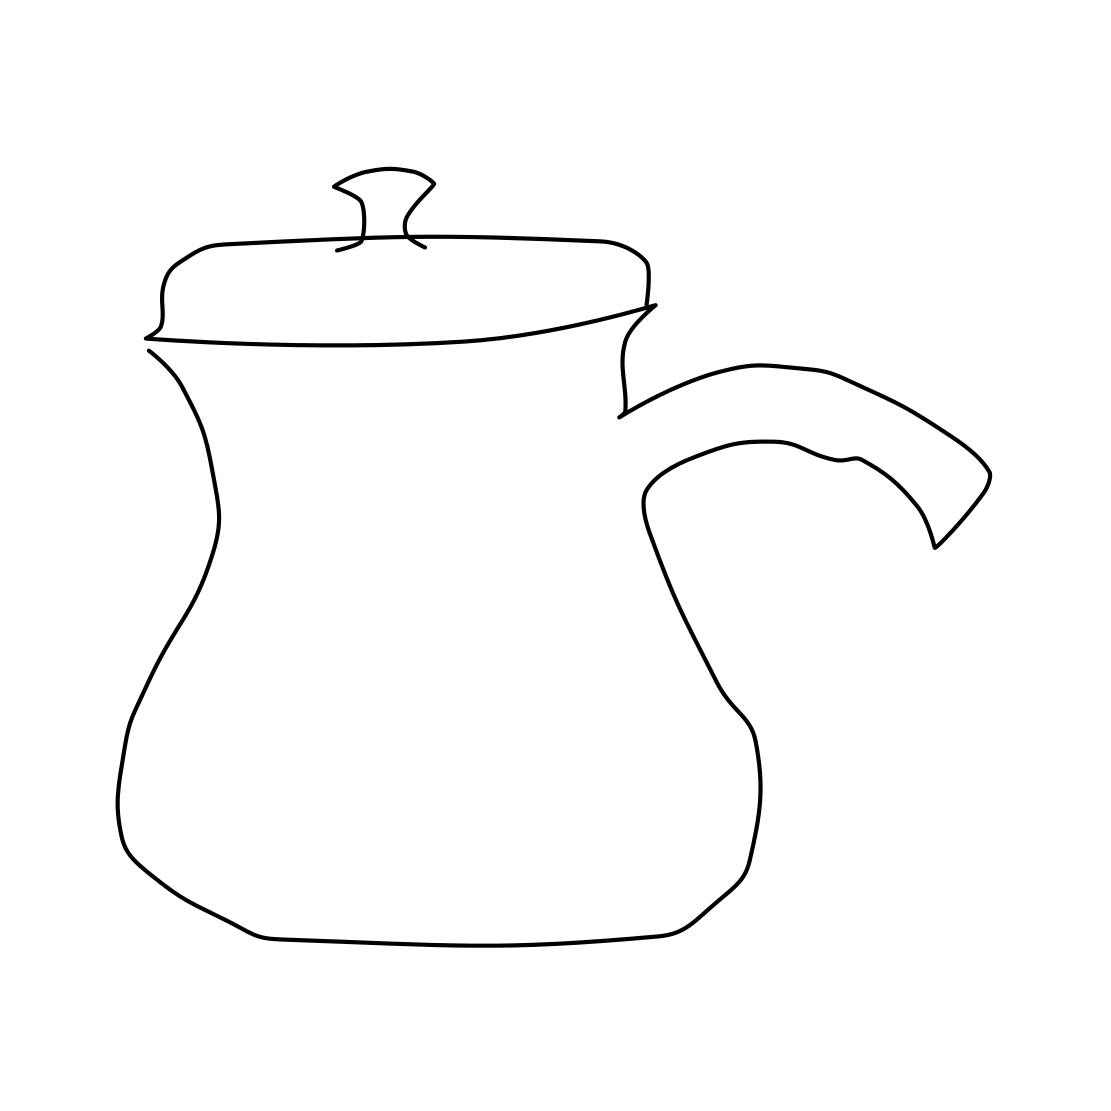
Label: teapot